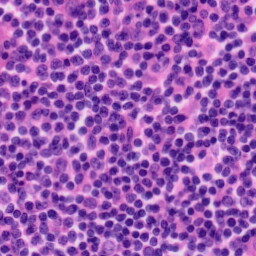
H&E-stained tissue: Tonsil